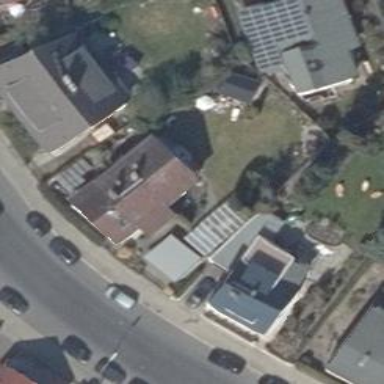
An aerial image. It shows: Simple and straightforward house.